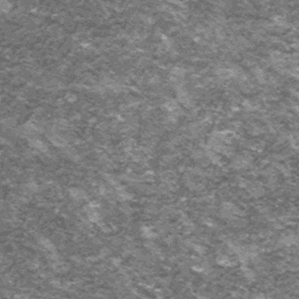
Label: frost